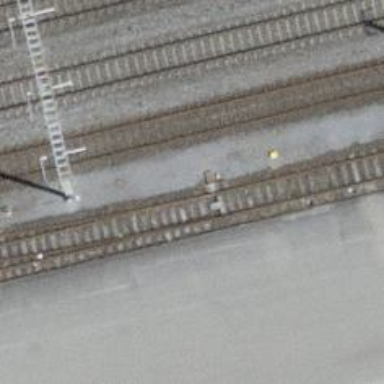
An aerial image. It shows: Single-track railway yard.